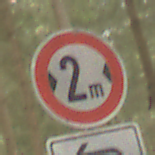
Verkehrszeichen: TatsaechlicheBreite2
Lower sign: RichtungsangabeDurchPfeile2
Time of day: MorningAfternoon
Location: Outdoor (Nature)
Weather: Overcast
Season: Winter
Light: Natural